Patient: sex M, age 65
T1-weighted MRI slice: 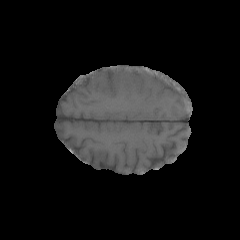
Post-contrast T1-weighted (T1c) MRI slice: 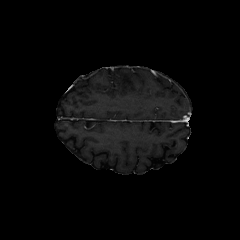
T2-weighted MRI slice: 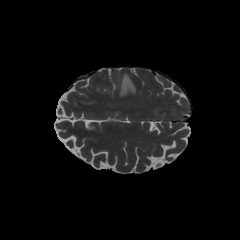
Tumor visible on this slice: yes
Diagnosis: Glioblastoma, IDH-wildtype
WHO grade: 4